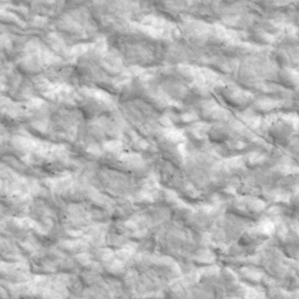
Label: non_frost